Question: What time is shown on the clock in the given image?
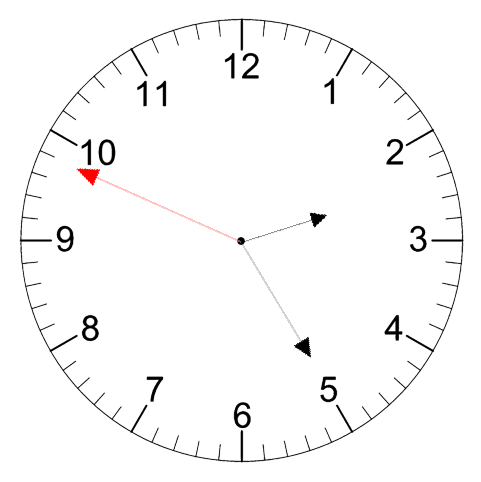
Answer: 02:24:49